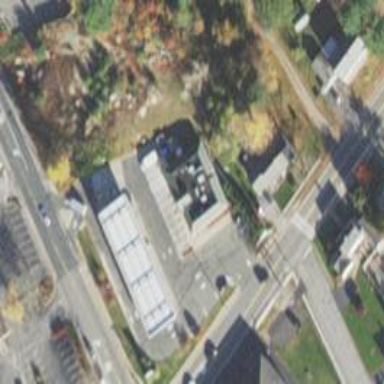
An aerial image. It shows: Convenience shop.